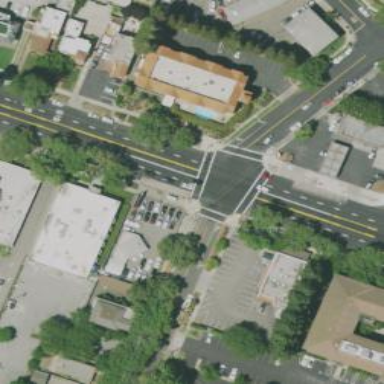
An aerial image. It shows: Solid stop line on the road marking.